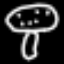
Label: mushroom